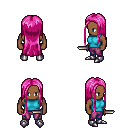
a pixel art fantasy rpg character, male body template, human, dark skin, teal sleeveless shirt, magenta pants, pink extra-long hairstyle, metal boots, dagger, four views (front, back, left, right), 2x2 character sprite sheet, small pixel art, hard edges, no anti-aliasing